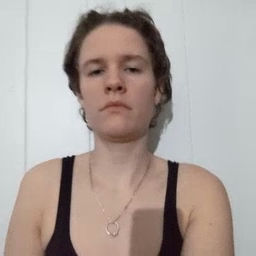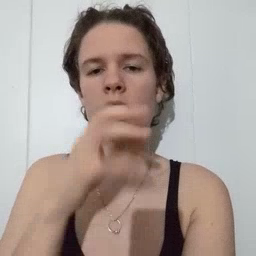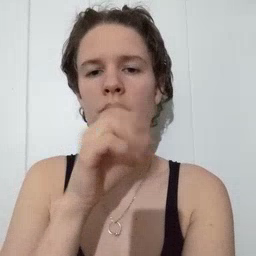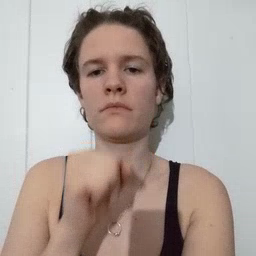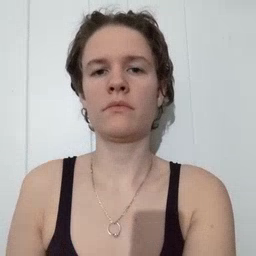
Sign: orange